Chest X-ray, PA view. Patient: 11 years old, sex F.
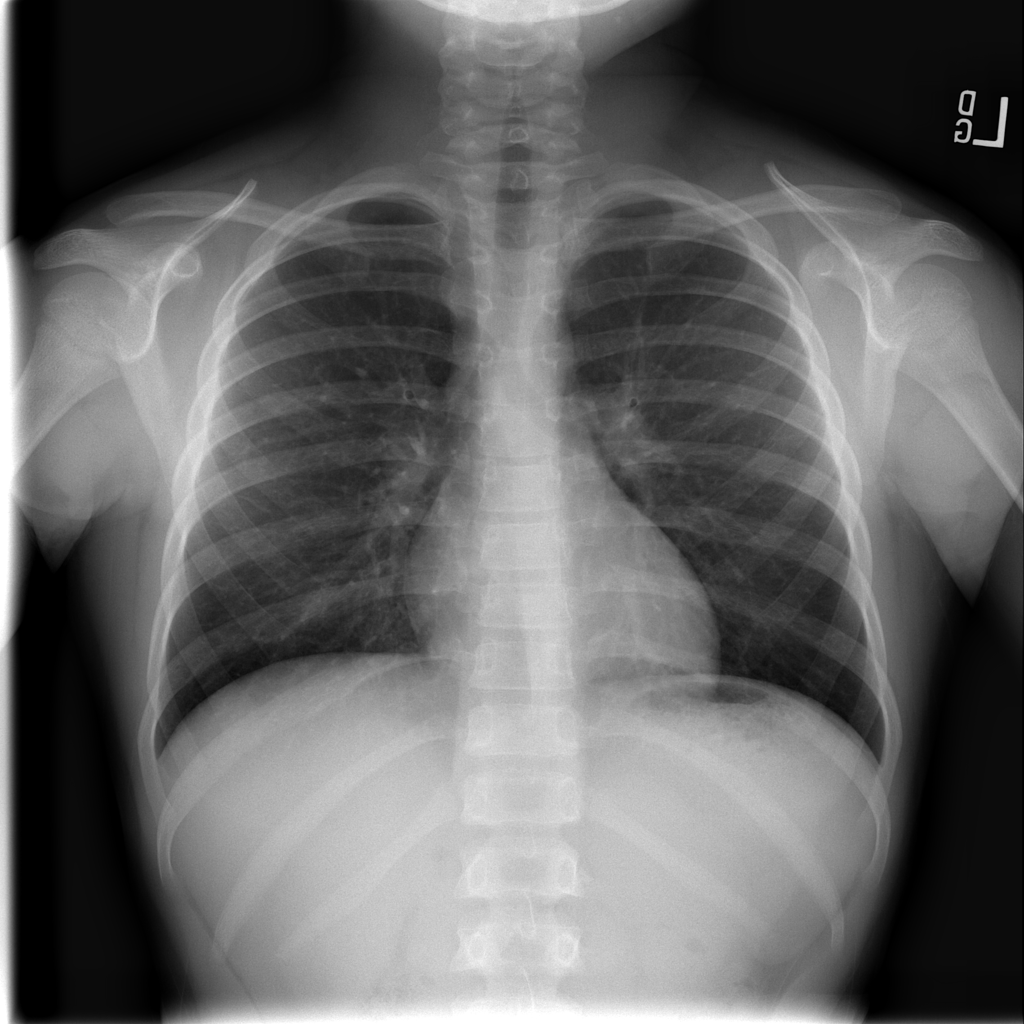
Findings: No Finding